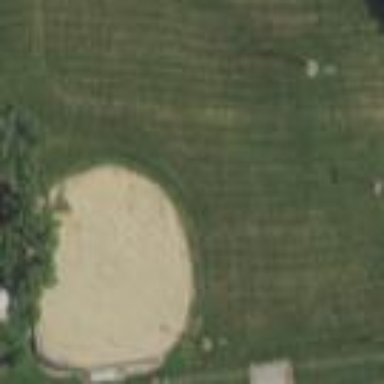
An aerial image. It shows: Baseball pitch for leisure land.